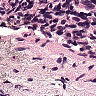
Metastatic tissue present: no